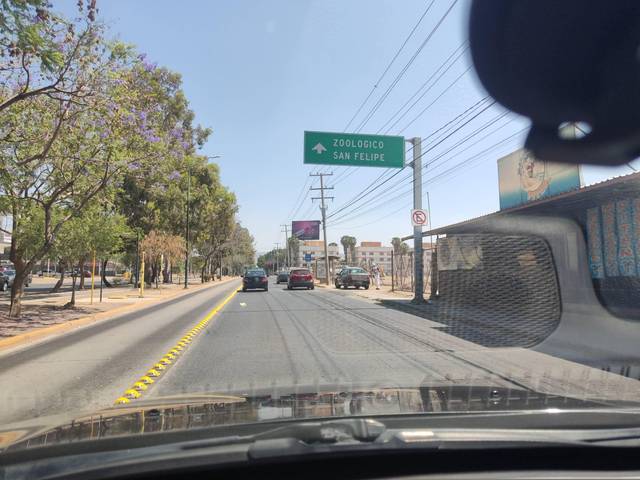
Region: Mexico
Coordinates: 21.152, -101.669